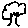
Label: tree